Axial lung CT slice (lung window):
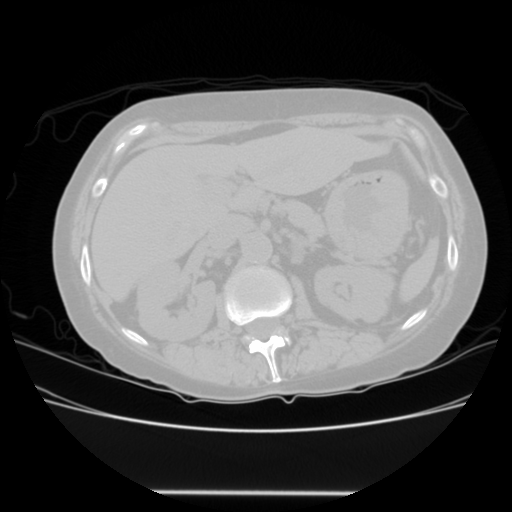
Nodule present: no